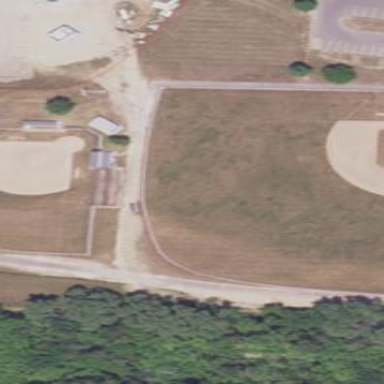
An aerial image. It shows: Pitch designated for baseball and softball activities.